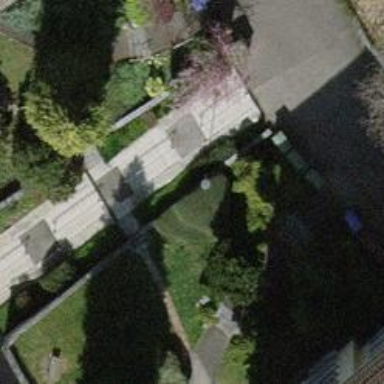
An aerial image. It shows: Concrete steps with ramp available for accessibility.